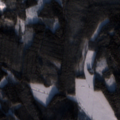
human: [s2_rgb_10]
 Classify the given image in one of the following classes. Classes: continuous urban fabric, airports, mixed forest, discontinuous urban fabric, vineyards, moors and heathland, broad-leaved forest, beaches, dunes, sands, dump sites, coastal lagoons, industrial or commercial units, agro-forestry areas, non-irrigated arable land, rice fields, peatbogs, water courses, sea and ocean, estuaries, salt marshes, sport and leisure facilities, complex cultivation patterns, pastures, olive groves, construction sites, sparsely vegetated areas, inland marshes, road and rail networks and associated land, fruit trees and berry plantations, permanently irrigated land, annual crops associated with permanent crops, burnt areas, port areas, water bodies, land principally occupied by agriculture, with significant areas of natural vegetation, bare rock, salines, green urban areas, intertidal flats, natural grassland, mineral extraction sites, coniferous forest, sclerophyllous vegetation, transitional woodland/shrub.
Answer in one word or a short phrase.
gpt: land principally occupied by agriculture, with significant areas of natural vegetation, coniferous forest, mixed forest